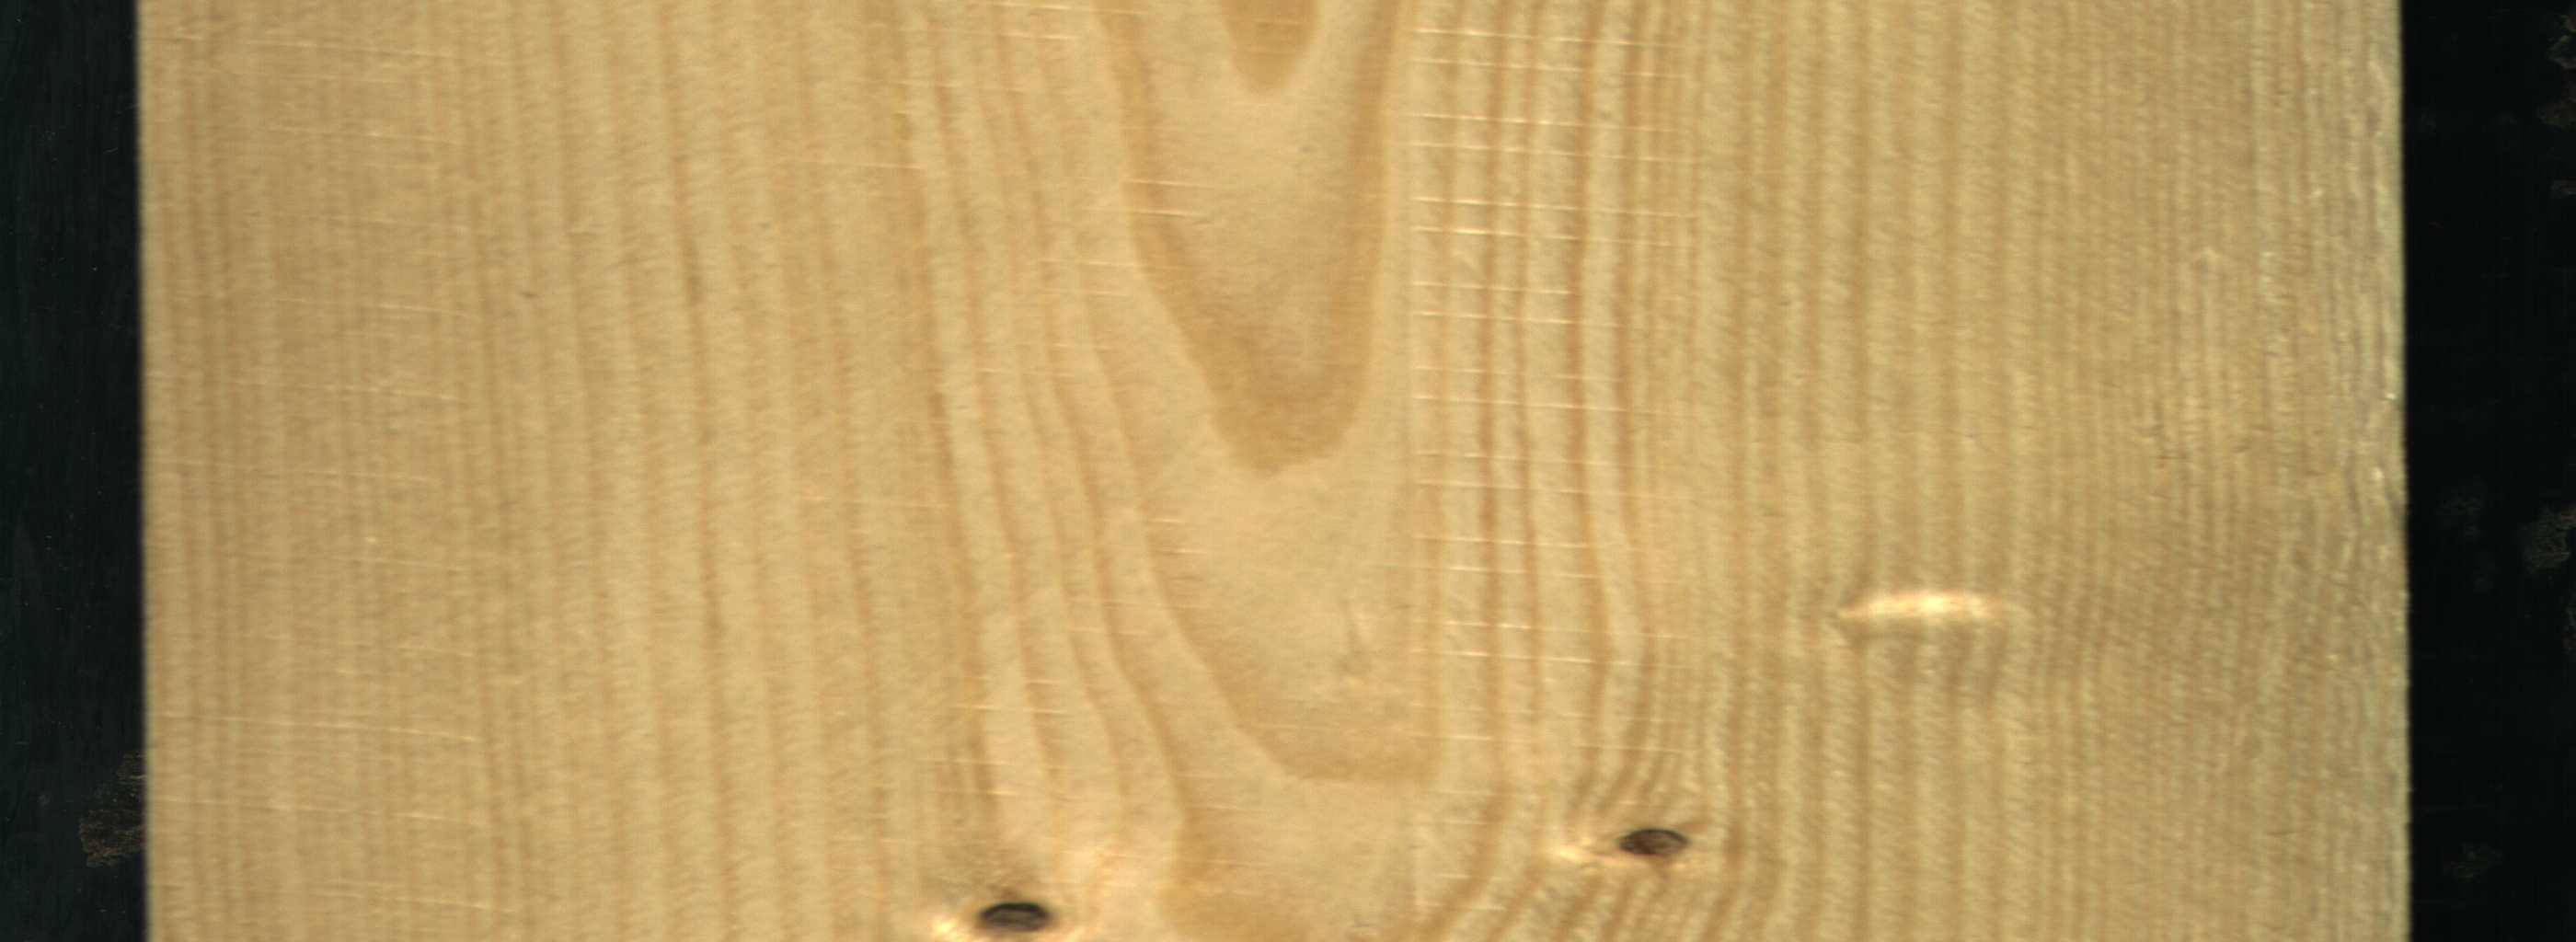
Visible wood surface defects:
Dead_Knot
Live_Knot